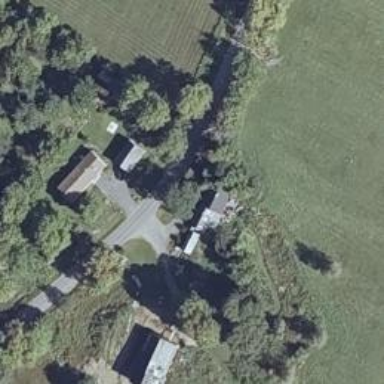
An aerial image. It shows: Detached building.